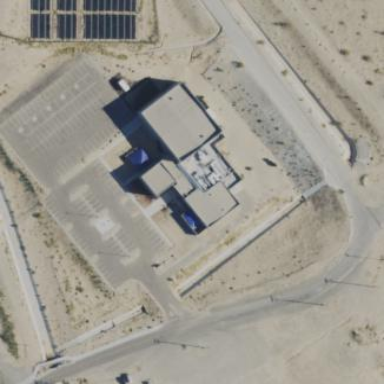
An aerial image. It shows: Fitness center building.